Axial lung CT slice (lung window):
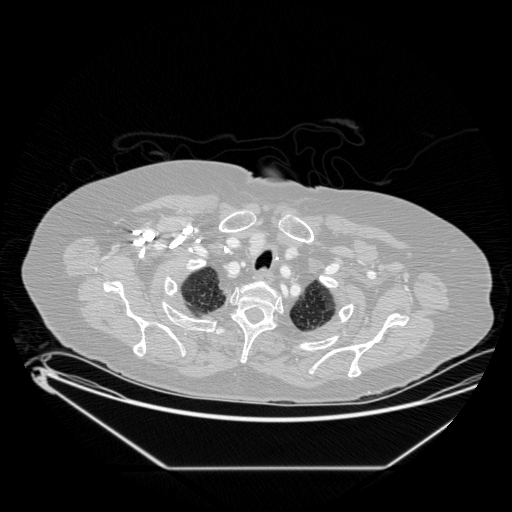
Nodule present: no